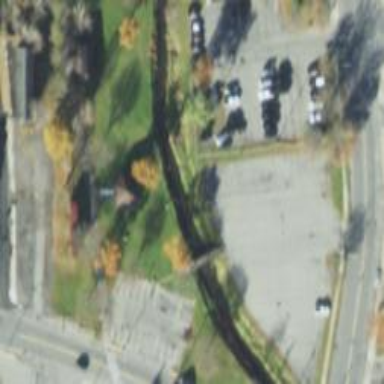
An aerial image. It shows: Footway bridge.